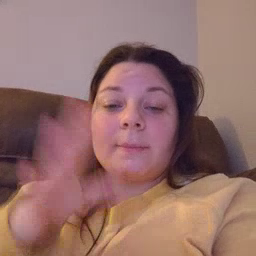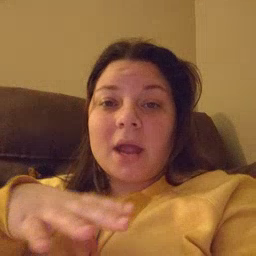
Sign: man